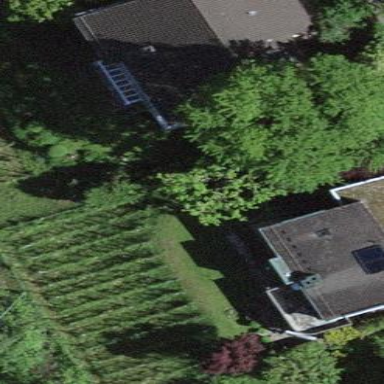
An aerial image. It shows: Vineyard with grape crops.